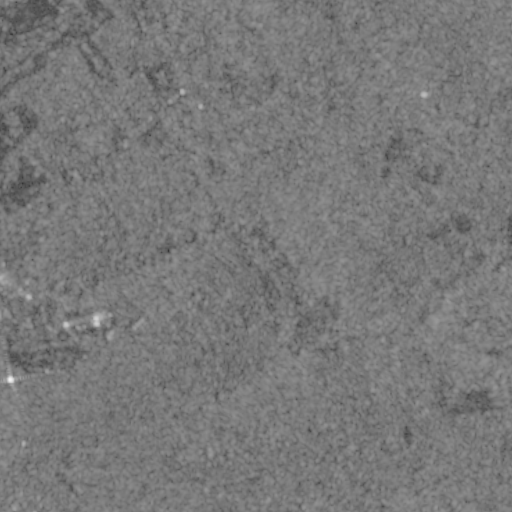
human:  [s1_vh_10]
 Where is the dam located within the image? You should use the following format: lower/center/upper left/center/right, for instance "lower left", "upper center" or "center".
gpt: The dam is located in the upper left of the image.
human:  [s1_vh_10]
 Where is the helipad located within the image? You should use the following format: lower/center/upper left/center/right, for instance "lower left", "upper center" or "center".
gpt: The helipad is located in the lower left of the image.
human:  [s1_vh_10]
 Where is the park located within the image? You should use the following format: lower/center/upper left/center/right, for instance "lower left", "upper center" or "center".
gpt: The park is located in the upper left of the image.
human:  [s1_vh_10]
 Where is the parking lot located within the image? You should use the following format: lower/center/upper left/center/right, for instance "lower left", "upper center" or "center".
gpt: The parking lot is located in the left of the image.
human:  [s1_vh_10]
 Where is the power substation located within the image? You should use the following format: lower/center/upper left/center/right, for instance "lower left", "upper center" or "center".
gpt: The power substation is located in the center left of the image.
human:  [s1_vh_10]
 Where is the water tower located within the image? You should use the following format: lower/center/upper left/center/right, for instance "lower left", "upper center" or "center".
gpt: The water tower is located in the center left of the image.
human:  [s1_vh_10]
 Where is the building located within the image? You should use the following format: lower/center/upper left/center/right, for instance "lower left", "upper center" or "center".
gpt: The building is located in the left of the image.
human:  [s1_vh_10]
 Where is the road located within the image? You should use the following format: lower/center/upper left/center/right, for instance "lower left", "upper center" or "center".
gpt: There is no road in the image.

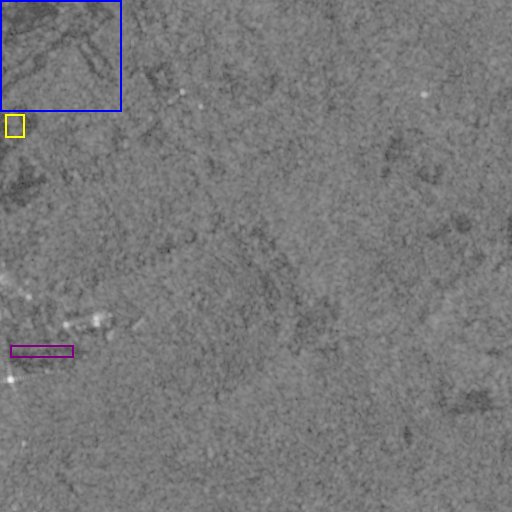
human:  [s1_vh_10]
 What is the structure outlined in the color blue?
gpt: The structure outlined in blue is a park.
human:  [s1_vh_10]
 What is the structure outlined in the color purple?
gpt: The structure outlined in purple is a parking lot.
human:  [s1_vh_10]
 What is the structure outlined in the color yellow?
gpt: The structure outlined in yellow is a building.
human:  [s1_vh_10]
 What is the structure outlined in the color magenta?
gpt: There is no magenta outline.